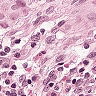
Metastatic tissue present: yes